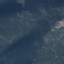
Land use / land cover: HerbaceousVegetation